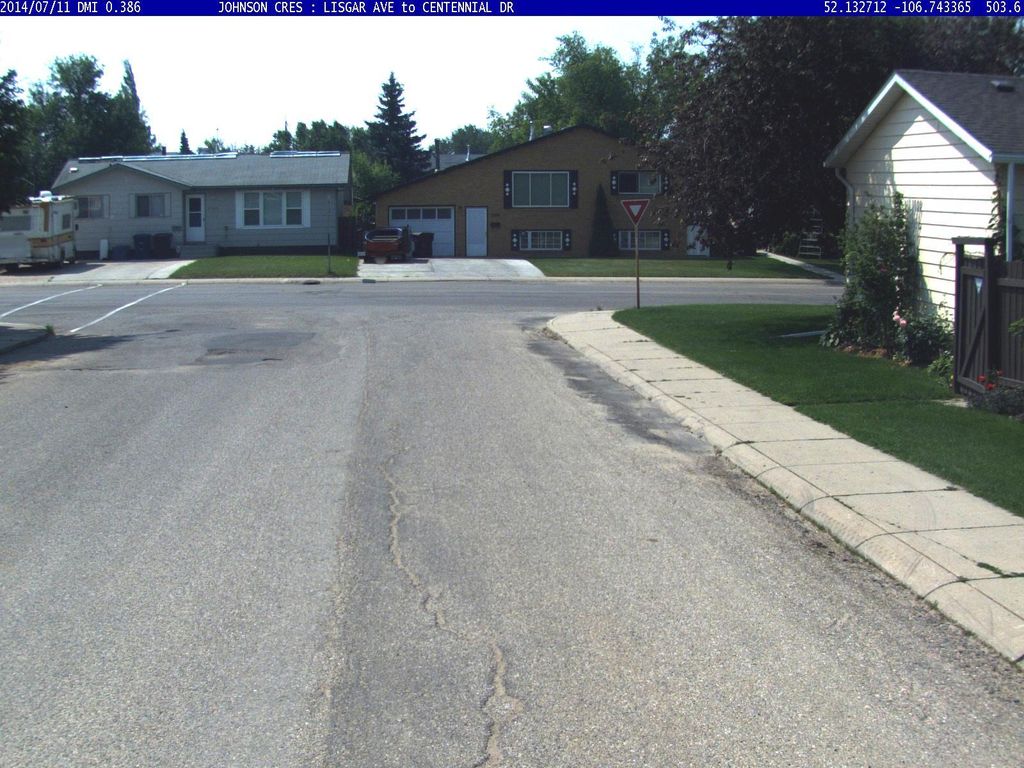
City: saskatoon